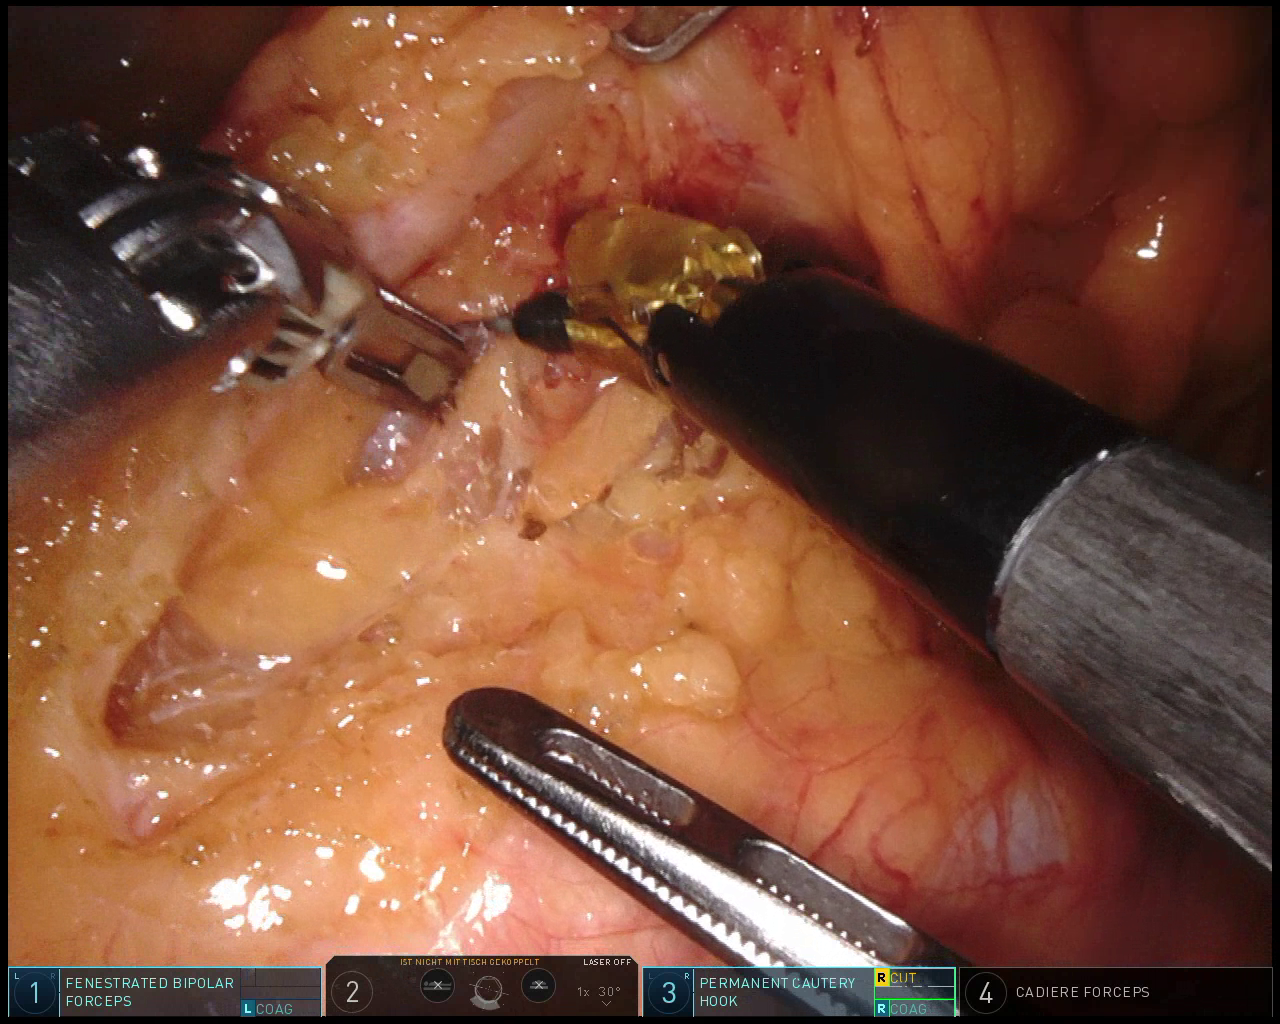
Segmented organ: inferior_mesenteric_artery
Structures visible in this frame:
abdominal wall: no
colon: no
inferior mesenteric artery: yes
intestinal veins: no
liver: no
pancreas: no
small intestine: no
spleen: no
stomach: no
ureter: no
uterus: no
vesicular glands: no